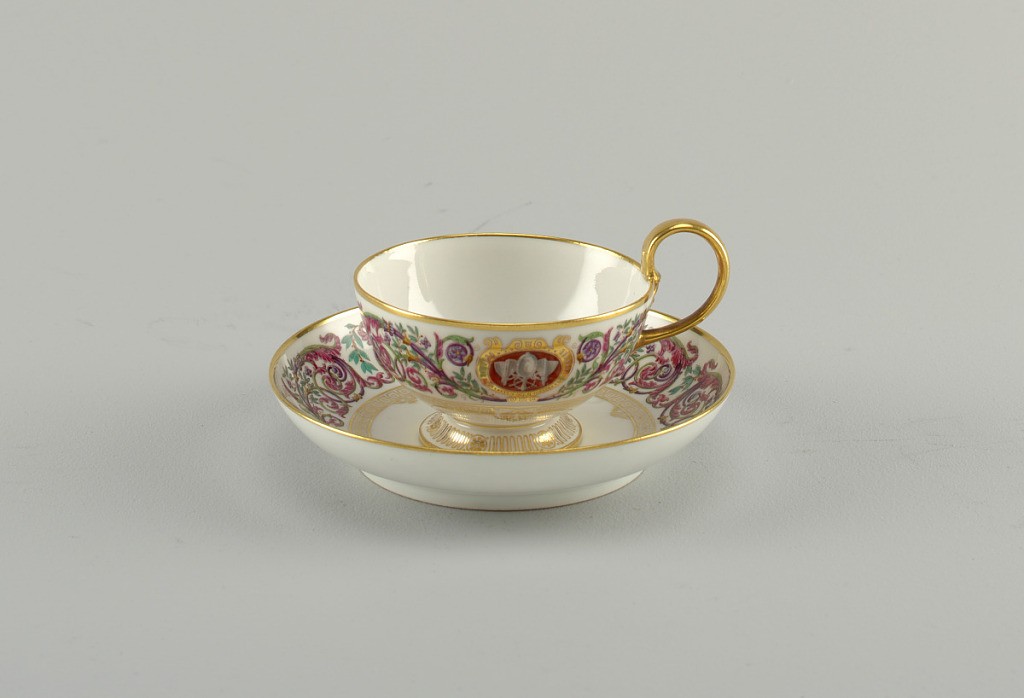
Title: Cup and Saucer
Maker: Sèvres Porcelain Manufactory, French, established 1756
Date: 1846–1867
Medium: hard paste porcelain, vitreous enamel, gold
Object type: cup and saucer
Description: Curved cup on foot of ogee profile; high looped handle. Saucer with curved edge. Decorated in gold, reds, greens, and violet, with acanthus rinceaux, medallions of attributes, and geometric ornament, in the Fontainbeau Pattern.